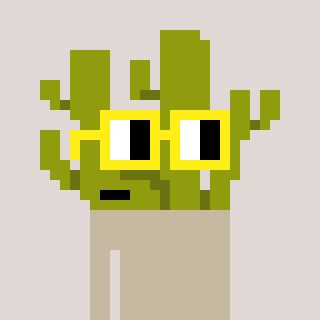
a pixel art character with square yellow glasses, a cactus-shaped head and a darkbrown-colored body on a warm background